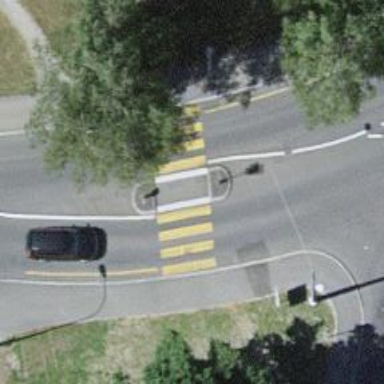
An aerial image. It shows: Pedestrian crossing with zebra markings on footway.